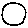
Label: circle